Aerial crown-view tile of a tropical tree (Barro Colorado Island, Panama), acquired 20250317:
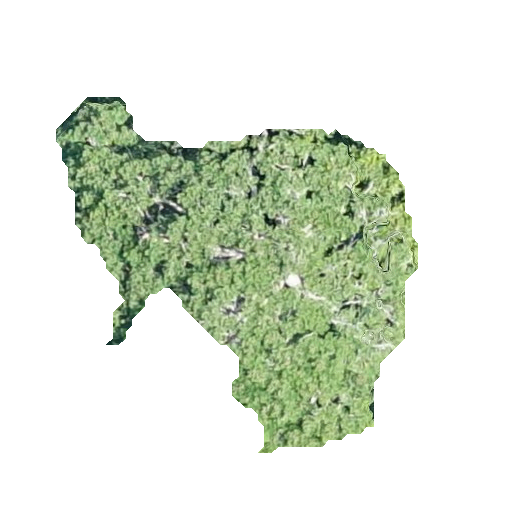
Species: Jacaranda copaia
GBIF accepted scientific name: Jacaranda copaia
Crown area: 112.645 m²